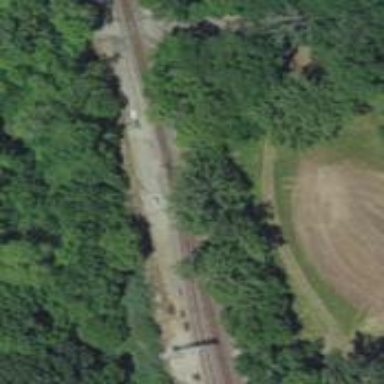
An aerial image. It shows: Railway track.